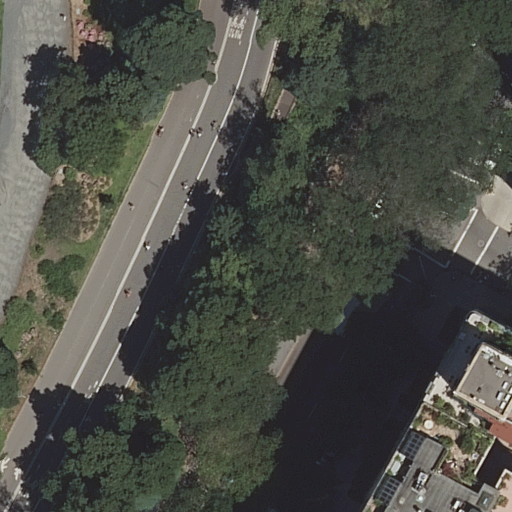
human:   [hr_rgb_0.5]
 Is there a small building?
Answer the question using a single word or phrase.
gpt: yes

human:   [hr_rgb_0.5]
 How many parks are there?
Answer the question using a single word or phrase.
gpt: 1

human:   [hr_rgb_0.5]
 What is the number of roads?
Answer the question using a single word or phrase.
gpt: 6

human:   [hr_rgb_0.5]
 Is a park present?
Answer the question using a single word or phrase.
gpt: yes

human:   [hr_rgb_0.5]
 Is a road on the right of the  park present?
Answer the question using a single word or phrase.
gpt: no

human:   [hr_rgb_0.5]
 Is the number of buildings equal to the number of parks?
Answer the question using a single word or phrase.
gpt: no

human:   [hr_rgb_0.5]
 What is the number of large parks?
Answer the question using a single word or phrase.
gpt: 1

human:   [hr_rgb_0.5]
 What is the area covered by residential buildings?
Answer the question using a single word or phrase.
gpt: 533m2

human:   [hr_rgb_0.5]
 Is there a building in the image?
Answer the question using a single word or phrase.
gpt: yes

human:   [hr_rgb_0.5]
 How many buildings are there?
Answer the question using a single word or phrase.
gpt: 2

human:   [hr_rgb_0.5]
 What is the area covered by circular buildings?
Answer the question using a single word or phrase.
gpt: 0m2

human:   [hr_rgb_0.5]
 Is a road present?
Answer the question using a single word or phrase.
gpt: yes

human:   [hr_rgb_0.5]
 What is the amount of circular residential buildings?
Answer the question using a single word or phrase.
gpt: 0

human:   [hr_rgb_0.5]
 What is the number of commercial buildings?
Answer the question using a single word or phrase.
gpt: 0

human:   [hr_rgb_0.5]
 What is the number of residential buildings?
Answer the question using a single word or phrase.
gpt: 2

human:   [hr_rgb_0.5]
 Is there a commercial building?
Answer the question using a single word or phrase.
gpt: no

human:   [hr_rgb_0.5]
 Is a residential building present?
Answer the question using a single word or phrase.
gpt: yes

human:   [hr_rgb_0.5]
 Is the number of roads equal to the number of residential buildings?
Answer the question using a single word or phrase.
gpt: no

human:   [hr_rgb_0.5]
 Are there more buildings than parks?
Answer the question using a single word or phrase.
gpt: yes

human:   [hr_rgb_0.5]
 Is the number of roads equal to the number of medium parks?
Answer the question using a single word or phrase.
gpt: no

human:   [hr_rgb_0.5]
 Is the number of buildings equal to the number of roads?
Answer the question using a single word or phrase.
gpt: no

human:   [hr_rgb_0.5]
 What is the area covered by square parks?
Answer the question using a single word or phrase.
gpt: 0m2

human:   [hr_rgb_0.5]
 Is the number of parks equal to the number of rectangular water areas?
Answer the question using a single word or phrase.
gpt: no

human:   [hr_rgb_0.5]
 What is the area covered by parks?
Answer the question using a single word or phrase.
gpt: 10631m2

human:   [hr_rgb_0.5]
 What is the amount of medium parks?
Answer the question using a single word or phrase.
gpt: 0

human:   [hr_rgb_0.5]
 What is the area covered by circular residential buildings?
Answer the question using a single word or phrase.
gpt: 0m2

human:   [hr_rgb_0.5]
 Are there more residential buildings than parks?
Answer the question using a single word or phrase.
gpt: yes

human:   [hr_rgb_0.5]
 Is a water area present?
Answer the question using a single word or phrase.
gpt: no

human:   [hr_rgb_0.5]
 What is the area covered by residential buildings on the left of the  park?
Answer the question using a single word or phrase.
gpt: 533m2

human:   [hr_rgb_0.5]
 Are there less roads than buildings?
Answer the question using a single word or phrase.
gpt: no

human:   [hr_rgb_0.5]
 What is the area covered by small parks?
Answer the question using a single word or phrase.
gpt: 0m2

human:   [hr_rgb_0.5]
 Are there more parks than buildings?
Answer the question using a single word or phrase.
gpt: no

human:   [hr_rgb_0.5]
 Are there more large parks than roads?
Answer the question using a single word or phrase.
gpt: no

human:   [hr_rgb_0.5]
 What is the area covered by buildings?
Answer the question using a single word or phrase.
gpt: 533m2

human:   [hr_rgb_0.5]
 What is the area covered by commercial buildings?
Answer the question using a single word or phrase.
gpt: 0m2

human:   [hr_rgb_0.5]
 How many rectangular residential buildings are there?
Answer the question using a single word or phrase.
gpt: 1

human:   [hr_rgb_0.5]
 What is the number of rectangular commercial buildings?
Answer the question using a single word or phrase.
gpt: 0

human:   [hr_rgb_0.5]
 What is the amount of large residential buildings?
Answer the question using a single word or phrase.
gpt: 0

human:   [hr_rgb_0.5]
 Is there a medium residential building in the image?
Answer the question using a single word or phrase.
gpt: yes

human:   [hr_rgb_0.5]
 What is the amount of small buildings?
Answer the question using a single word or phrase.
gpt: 1

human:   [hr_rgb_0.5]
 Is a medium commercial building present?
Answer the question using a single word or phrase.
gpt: no

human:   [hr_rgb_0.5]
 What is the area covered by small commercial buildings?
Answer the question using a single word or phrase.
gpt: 0m2

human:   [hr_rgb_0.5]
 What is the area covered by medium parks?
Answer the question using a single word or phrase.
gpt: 0m2

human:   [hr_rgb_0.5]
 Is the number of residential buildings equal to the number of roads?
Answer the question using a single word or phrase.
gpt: no

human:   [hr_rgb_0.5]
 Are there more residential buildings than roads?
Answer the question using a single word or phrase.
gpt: no

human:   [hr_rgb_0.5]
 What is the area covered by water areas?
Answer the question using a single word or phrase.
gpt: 0m2

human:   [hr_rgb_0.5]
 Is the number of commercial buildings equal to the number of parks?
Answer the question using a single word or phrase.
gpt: no

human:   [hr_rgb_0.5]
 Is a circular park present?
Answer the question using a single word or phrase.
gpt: no

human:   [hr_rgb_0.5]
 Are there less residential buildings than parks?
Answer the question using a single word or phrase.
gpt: no

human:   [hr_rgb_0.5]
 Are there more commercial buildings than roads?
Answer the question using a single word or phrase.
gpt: no

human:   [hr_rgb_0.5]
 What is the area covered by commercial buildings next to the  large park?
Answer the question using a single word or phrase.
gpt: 0m2

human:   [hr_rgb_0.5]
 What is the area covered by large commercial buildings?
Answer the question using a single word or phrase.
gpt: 0m2

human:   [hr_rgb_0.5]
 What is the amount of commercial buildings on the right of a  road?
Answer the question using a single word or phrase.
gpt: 0

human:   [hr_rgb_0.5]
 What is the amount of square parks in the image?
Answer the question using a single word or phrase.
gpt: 0

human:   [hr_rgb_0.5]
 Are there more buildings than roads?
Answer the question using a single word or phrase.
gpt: no

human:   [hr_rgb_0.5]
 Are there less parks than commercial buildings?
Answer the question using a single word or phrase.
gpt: no

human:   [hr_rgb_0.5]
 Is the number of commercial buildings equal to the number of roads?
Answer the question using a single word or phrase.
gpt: no

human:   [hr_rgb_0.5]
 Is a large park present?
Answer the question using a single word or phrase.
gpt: yes

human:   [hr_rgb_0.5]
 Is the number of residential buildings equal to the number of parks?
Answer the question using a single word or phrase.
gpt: no

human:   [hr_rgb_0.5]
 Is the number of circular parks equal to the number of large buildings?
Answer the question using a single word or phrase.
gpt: yes

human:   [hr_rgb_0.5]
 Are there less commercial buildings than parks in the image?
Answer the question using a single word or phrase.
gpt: yes

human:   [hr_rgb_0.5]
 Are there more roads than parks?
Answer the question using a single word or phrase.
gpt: yes

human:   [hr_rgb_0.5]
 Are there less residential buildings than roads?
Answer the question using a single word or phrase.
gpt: yes

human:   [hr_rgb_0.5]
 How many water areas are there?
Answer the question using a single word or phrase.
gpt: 0